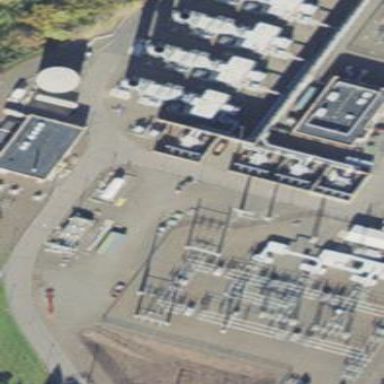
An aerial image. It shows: Distribution-level power substation.